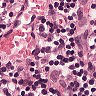
Metastatic tissue present: no